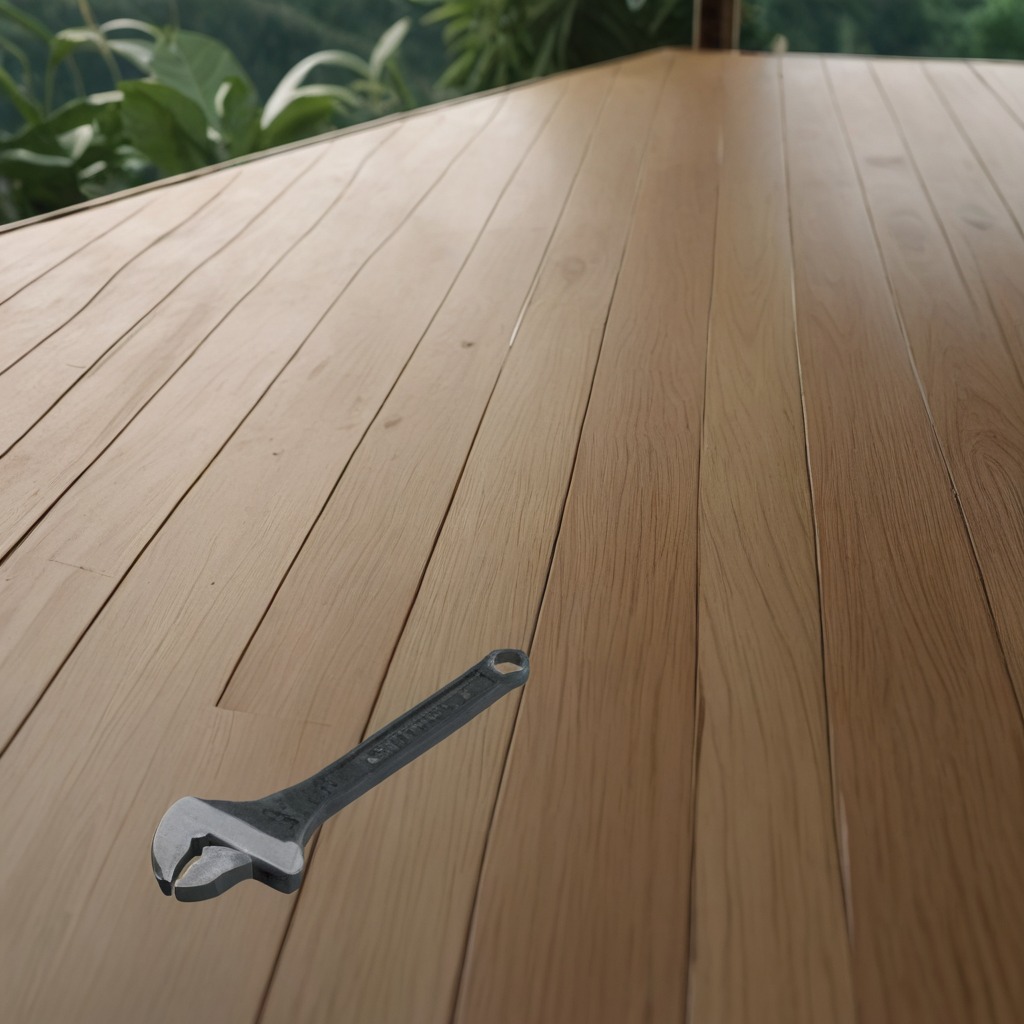
An wrench is lying on a clean wooden table inside a jungle field workshop tent humid ambient light worn but